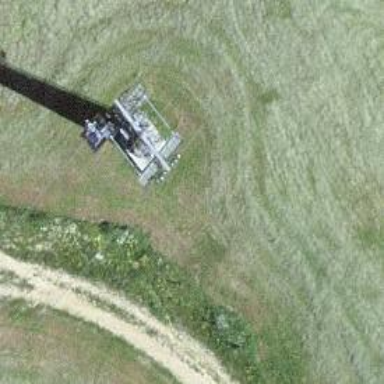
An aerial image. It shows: Pylon for aerialway.